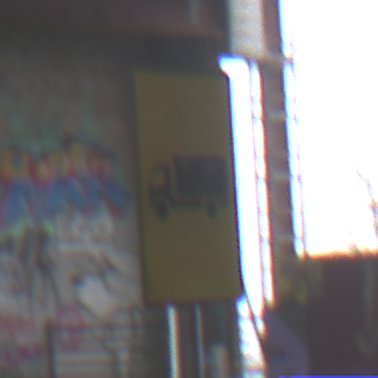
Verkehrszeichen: KFZZulaessigeGesamtmasse3Komma5TOhnePfeilsymbol
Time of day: Midday
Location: Roofed (Special)
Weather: Overcast
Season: NotSpecified
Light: Natural